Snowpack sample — Loveland Pass, Silver Plume, Colorado, USA (1/12/25, 11:40 AM MST)
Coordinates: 39.66, -105.88
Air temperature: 7 °F
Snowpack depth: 140 cm
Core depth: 10 cm
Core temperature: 41 °F
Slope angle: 11°, slope face: 30°
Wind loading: high
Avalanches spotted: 2
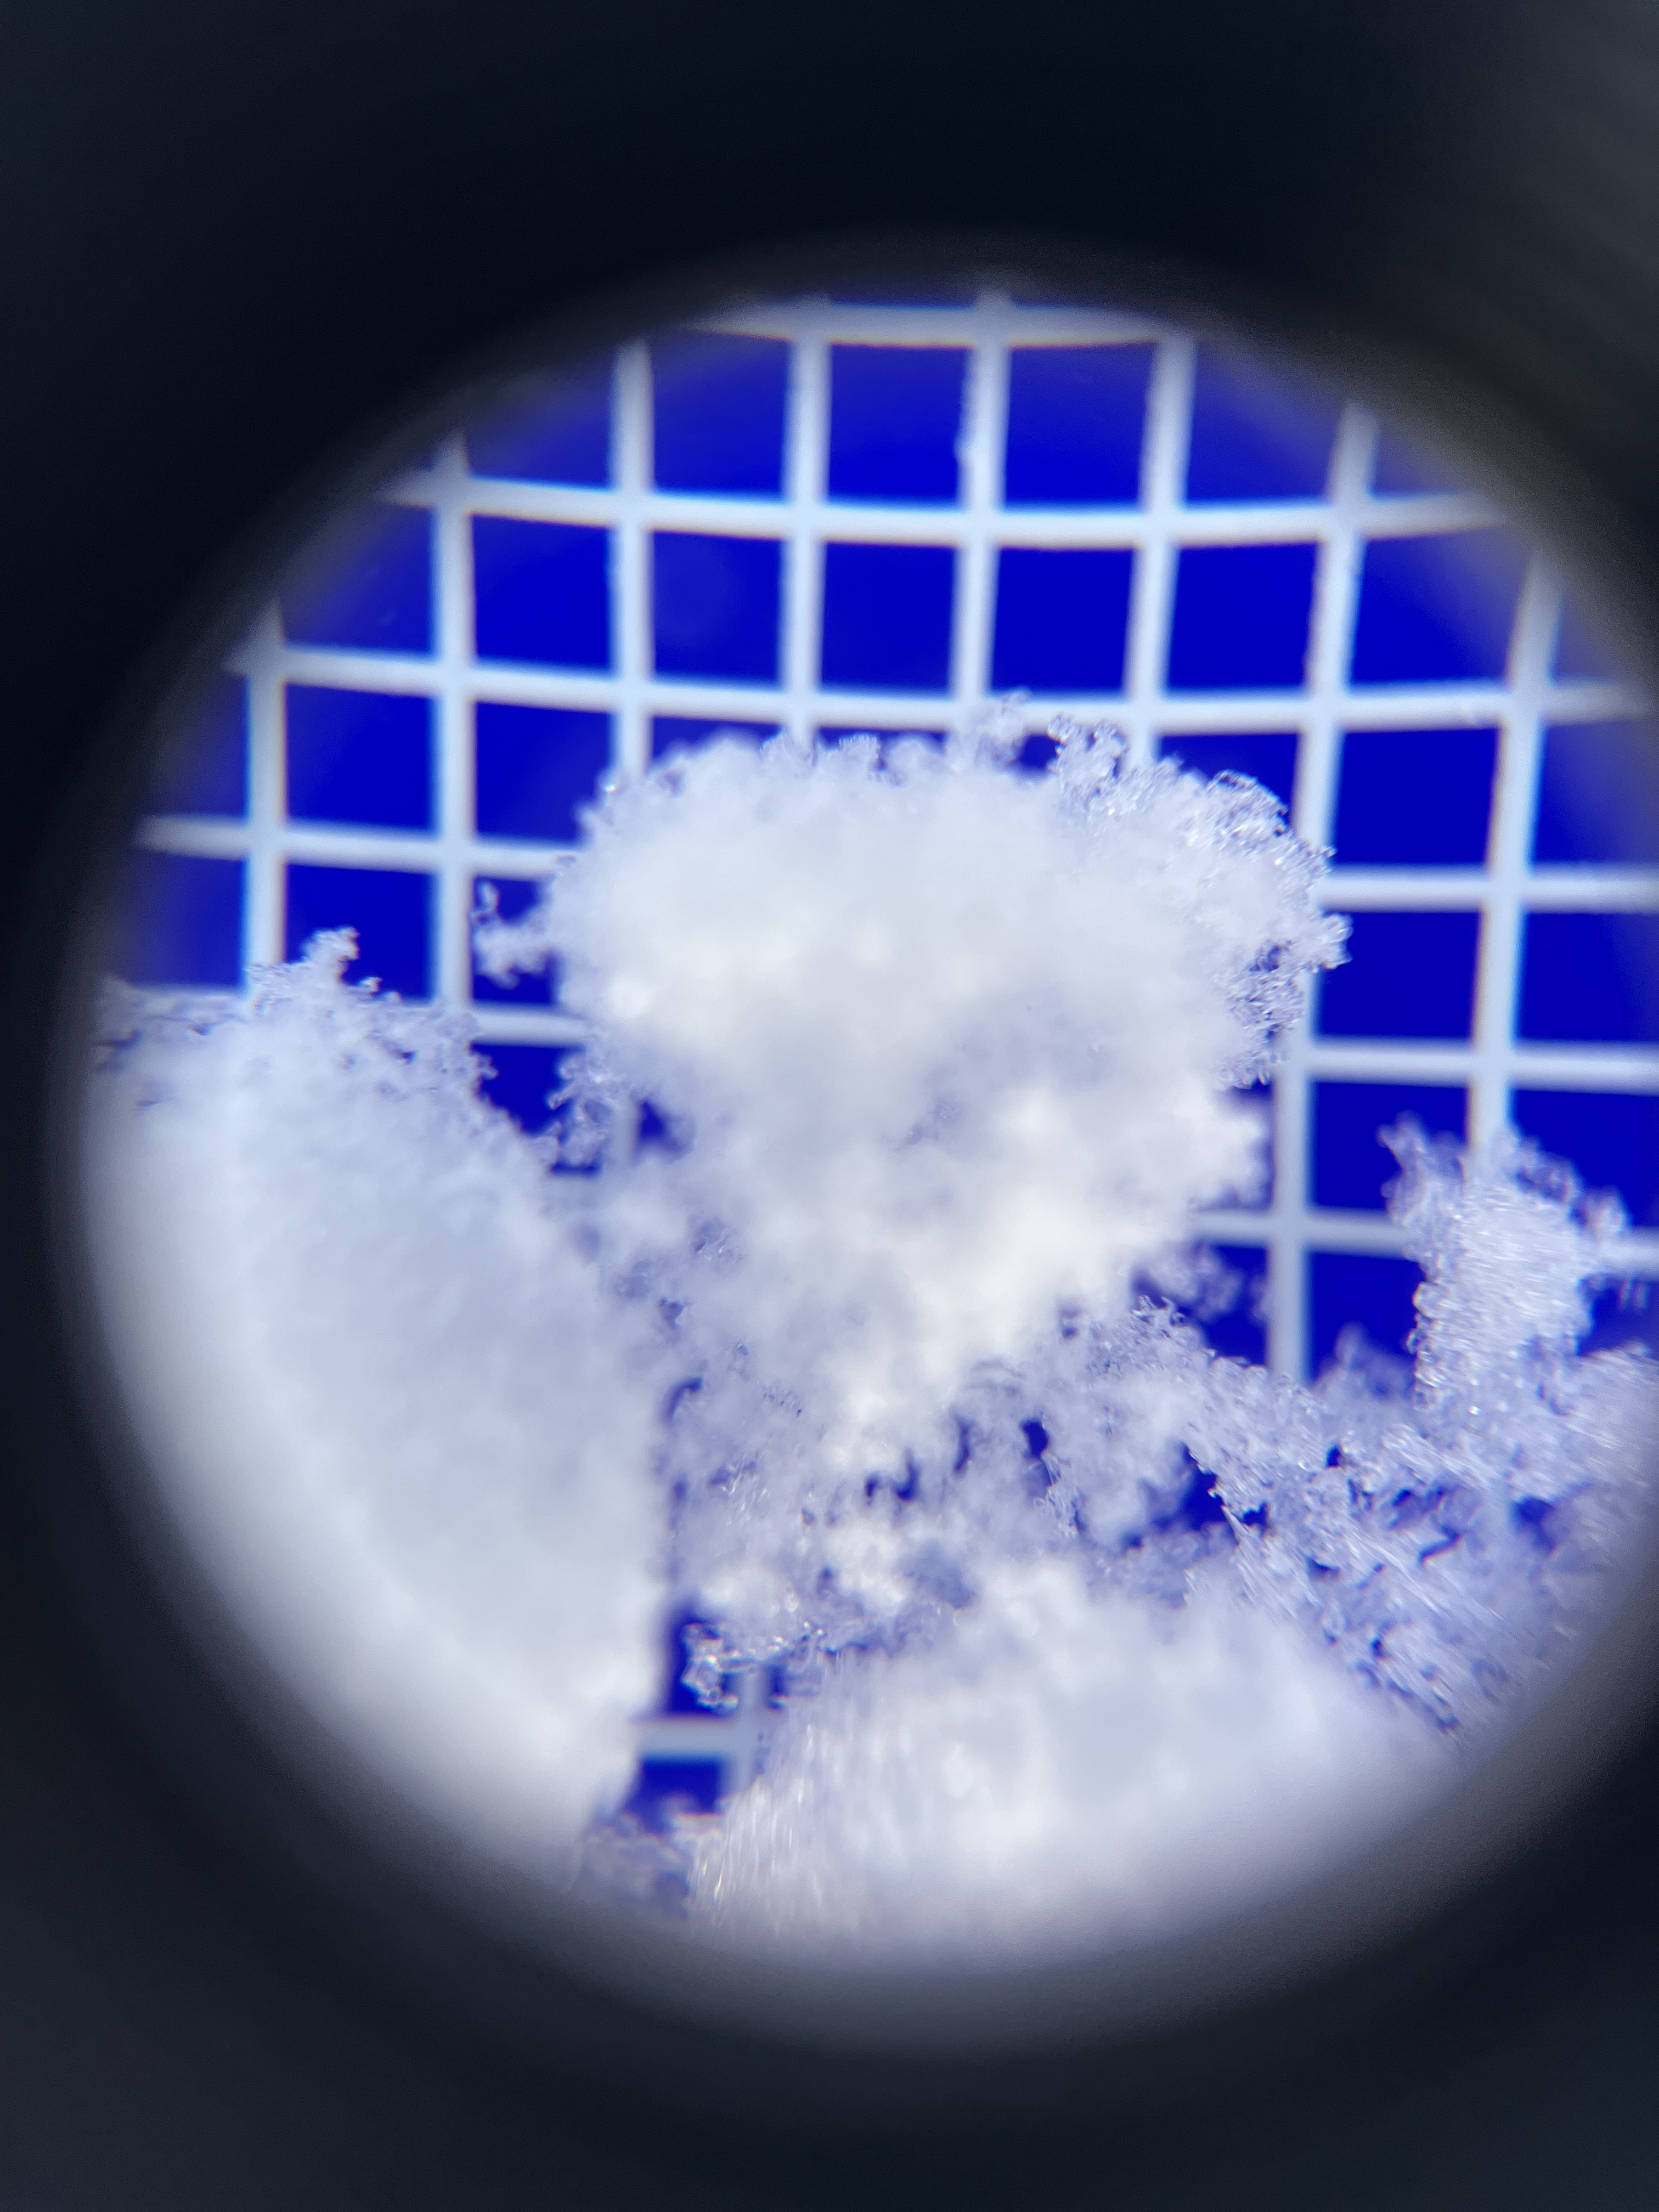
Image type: magnified_profile
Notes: Pilot using slightly modified coring method that took too large segment for snow profile picturing, advised not to use in higher level models. Two avalanche on south face nearby, partially cloudy with light snow in the last 24 hours. Lots of wind loading on eastern features.